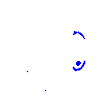
Particle: pion